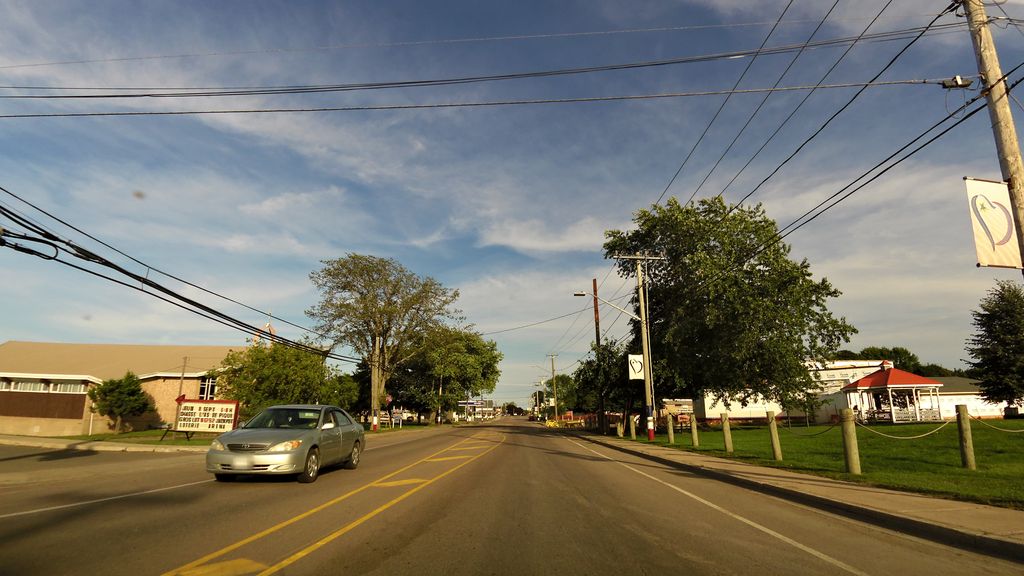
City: charlottetown